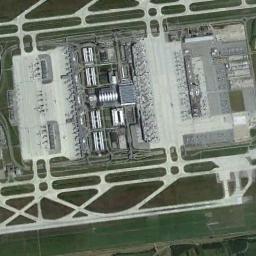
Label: airport